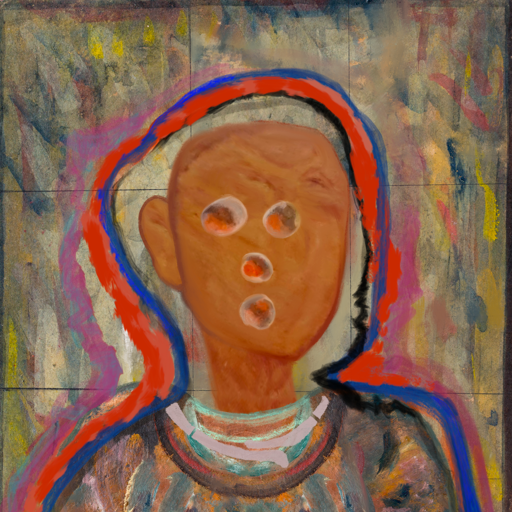
Background: GypsyMother, Head And Neck Front: Pious_Lady, Face Front: Rupkatha, Bust: Boggyland, Hair Front: Experience, Head Accessory: Blank, Second Necklace: Blank, Necklace: Hypocrite_2, Baby: Blank